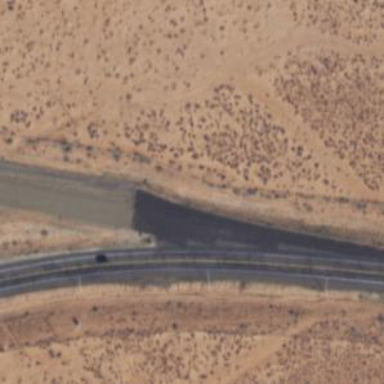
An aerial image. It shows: Runaway truck ramp on the road designed as escape route.